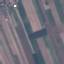
Label: AnnualCrop